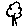
Label: tree